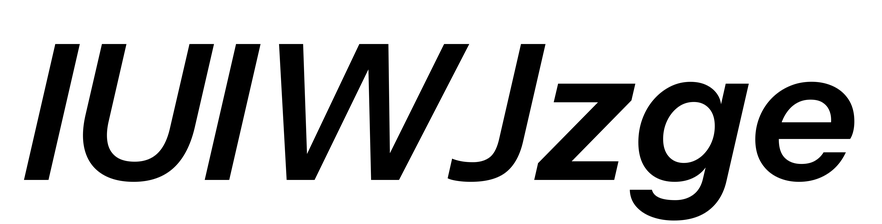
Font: InstrumentSans-Italic_SemiBold_Italic